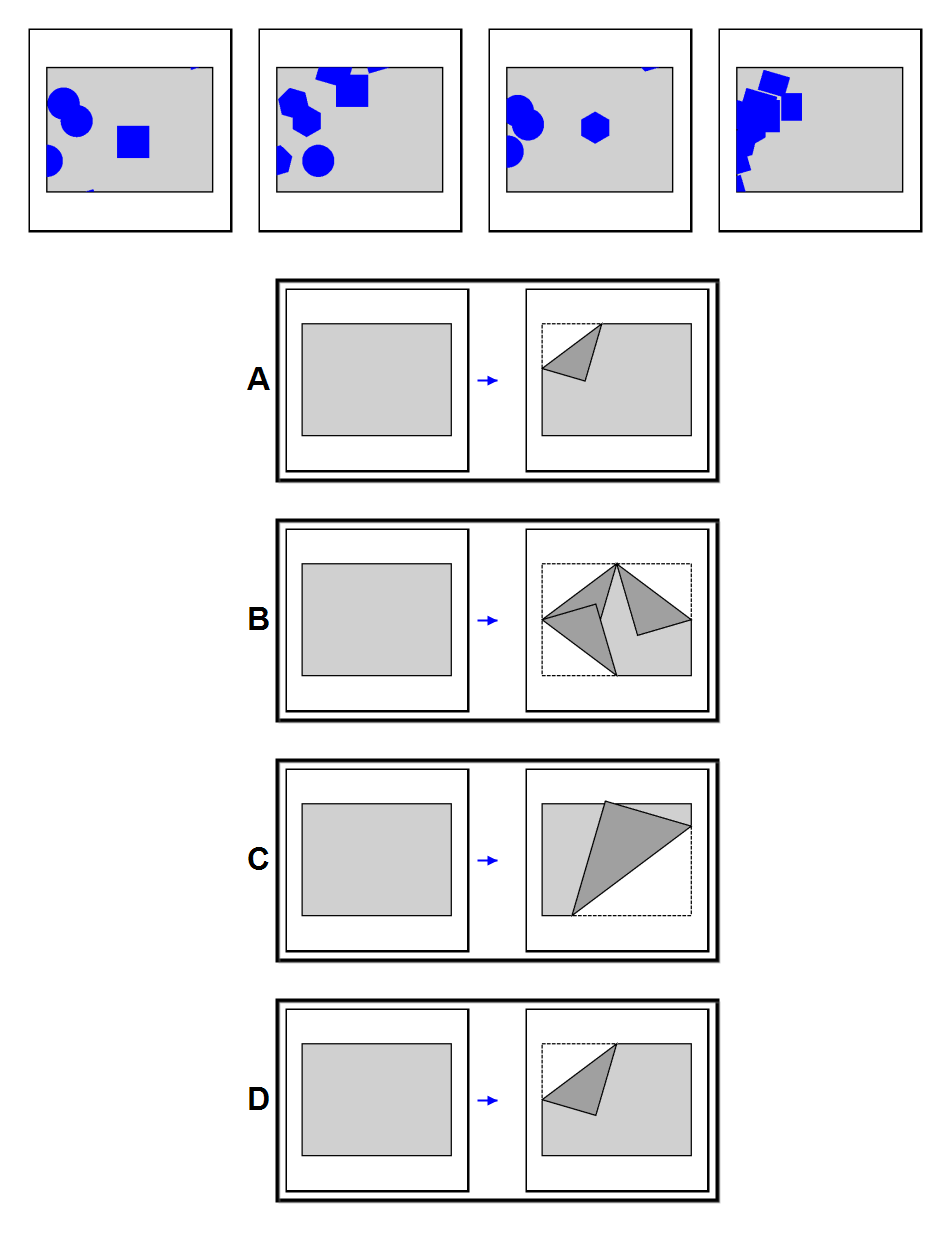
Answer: B